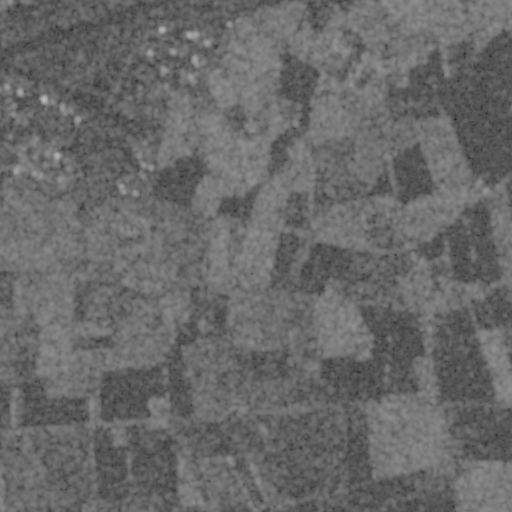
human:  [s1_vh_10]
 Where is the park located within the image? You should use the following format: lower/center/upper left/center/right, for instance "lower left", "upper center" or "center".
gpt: The park is located in the lower right of the image.
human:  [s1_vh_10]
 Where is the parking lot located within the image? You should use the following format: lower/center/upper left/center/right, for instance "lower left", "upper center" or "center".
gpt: The parking lot is located in the upper left of the image.
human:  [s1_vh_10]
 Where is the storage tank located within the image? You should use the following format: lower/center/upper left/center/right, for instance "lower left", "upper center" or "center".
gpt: The storage tank is located in the upper left of the image.
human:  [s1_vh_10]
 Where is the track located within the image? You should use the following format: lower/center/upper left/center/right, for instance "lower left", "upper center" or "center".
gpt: There is no track in the image.

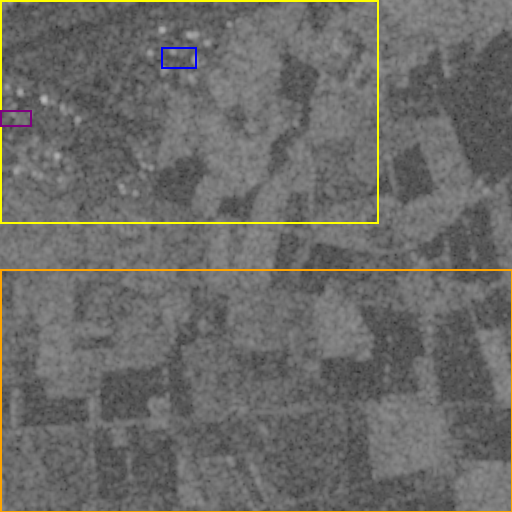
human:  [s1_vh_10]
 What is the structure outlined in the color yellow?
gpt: The structure outlined in yellow is an airport.
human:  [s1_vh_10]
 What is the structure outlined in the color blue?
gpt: The structure outlined in blue is an airport apron.
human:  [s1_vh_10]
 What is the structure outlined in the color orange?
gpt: The structure outlined in orange is a crop field.
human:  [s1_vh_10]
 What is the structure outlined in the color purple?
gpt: The structure outlined in purple is a parking lot.
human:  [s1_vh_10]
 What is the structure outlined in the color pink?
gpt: There is no pink outline.